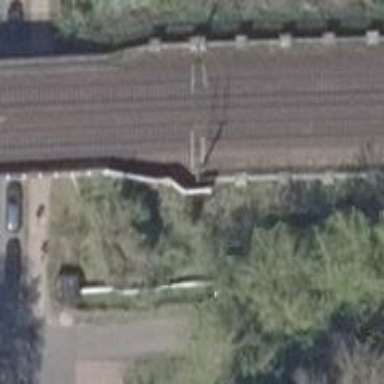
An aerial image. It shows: Milestone along the railway with catenary mast.